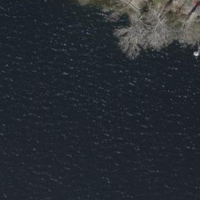
EUNIS habitat code: 14
Species observed at this site:
Erigeron karvinskianus
Yucca filamentosa
Anas platyrhynchos
Cygnus olor